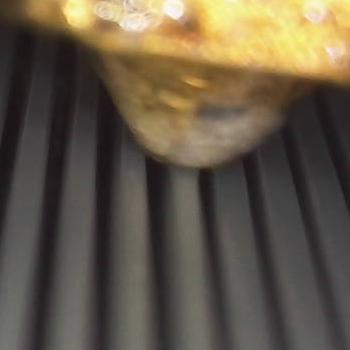
Flow rate: 54%